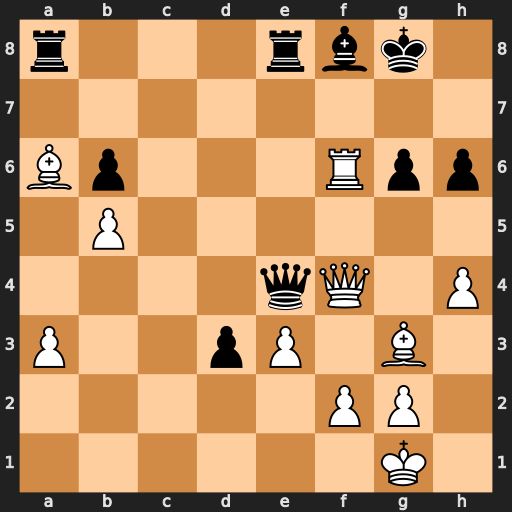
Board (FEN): r3rbk1/8/Bp3Rpp/1P6/4qQ1P/P2pP1B1/5PP1/6K1
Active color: w
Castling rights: -
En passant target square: -
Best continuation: Rxf8+ Rxf8 Qxe4